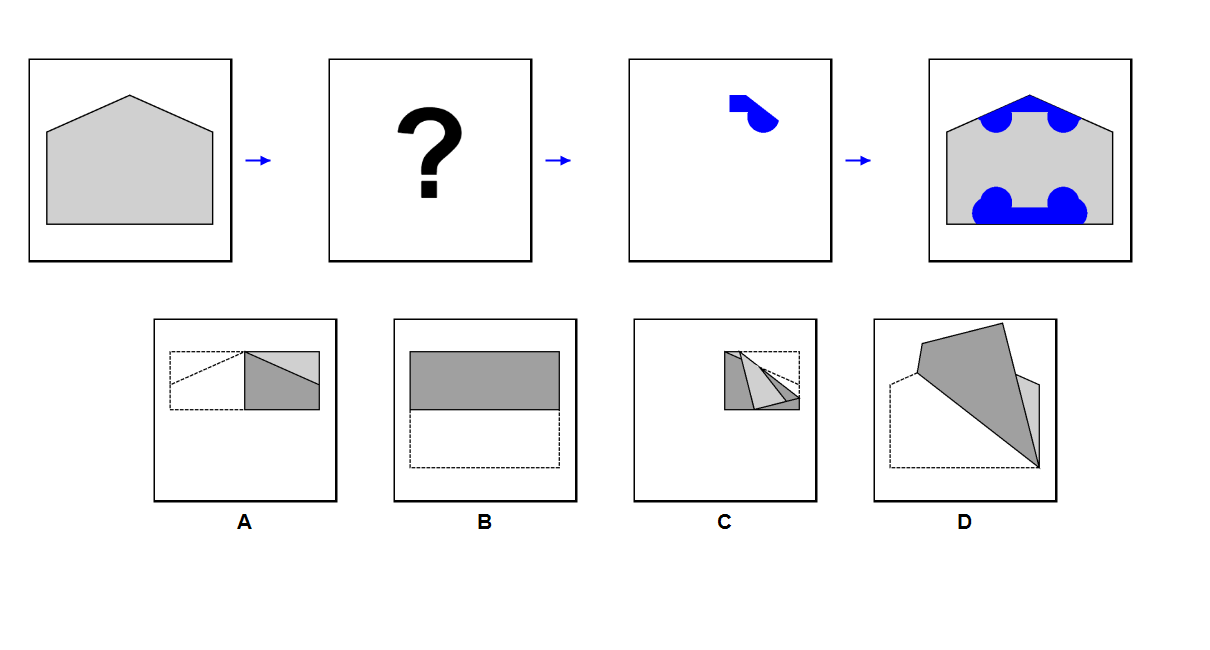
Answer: D